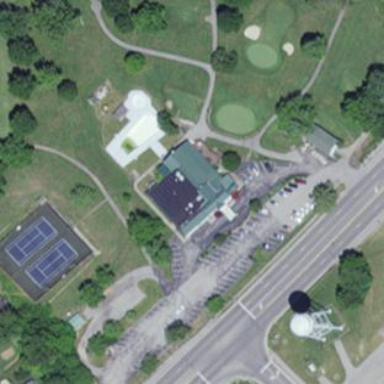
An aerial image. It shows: Building located at golf course.